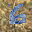
Label: 6